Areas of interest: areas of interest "School"
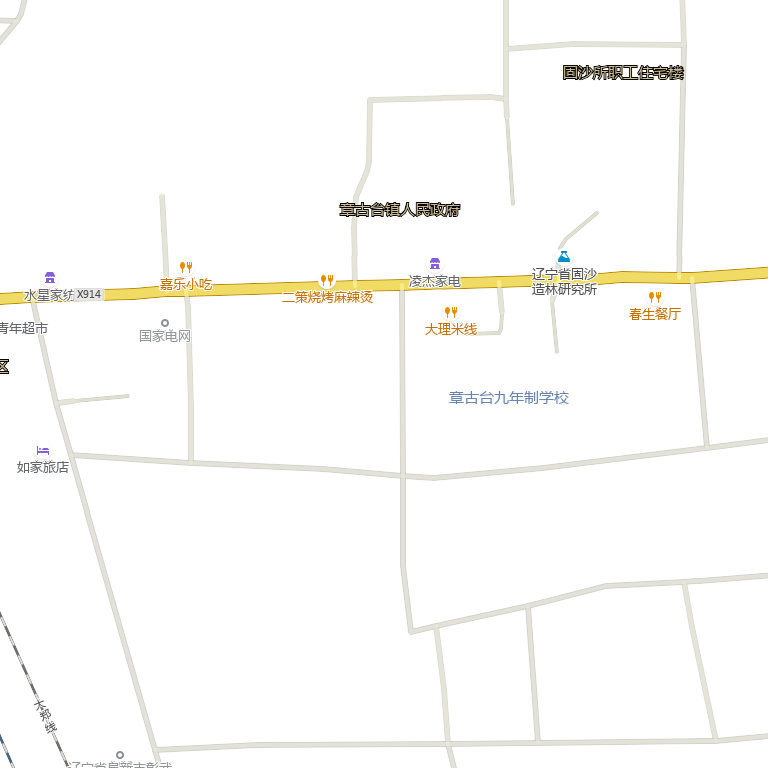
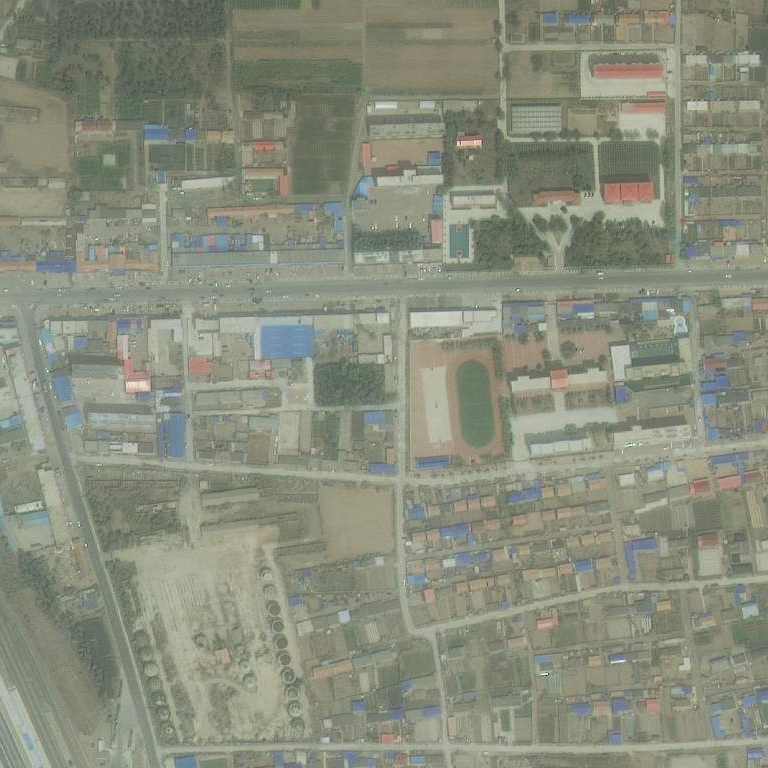